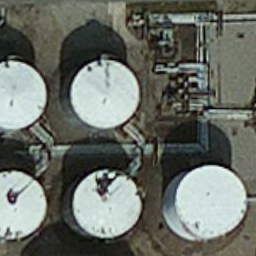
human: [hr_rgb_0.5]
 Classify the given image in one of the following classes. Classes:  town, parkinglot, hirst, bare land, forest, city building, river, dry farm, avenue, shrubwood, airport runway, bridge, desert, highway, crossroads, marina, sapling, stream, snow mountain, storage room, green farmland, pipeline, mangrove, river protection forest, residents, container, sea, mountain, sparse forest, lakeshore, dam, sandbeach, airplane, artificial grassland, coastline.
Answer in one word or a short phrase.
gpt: storage room